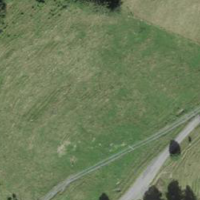
EUNIS habitat code: 24
Species observed at this site:
Coccinella septempunctata